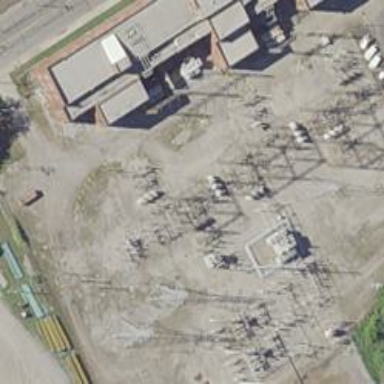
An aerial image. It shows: Switch used for power control.